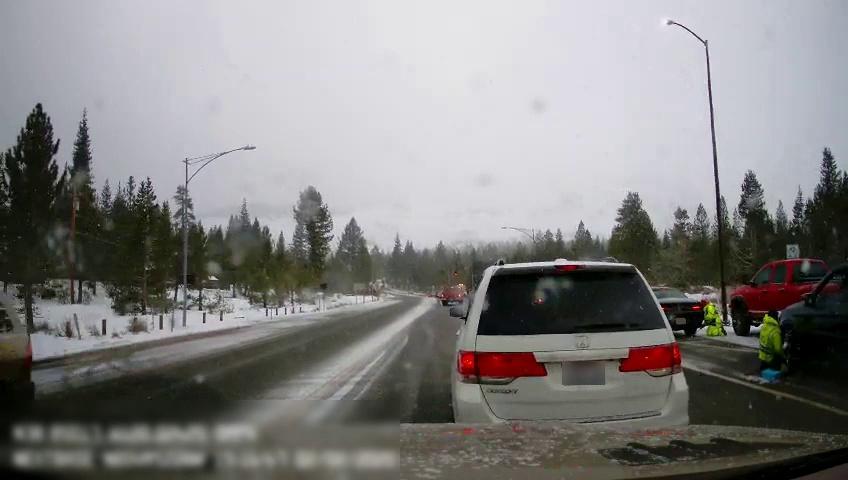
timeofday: Day
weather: Snowy
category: Drivable Space
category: Vehicles | Van
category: Vehicles | SUV
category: Vehicles | Truck
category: Pedestrians
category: Pedestrians
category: Vehicles | Car
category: Vehicles | Truck
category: Vehicles | SUV
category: Lanes | Current Lane
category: Lanes | Alternate Lane
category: Lanes | Alternate Lane
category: Lanes | Alternate Lane
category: Traffic | Signs